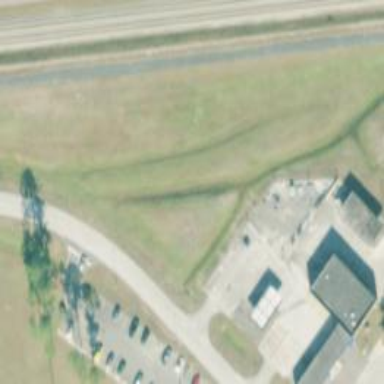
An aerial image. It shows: Abandoned spur railway.